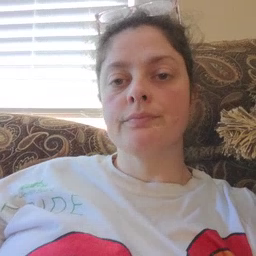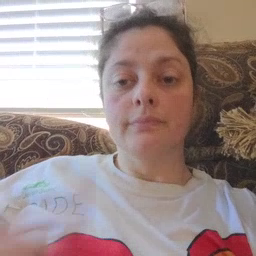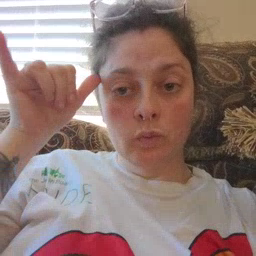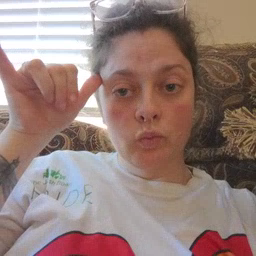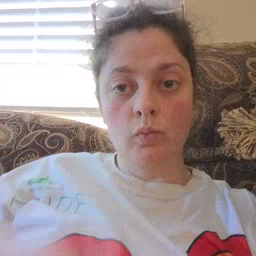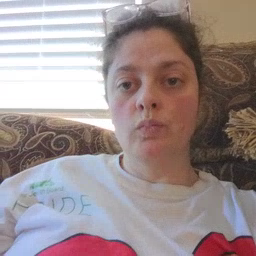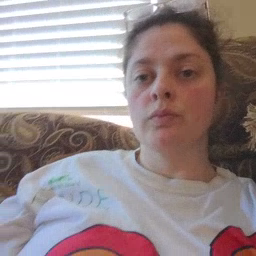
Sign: cow